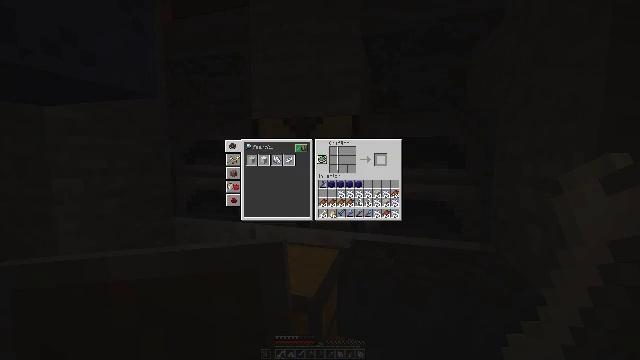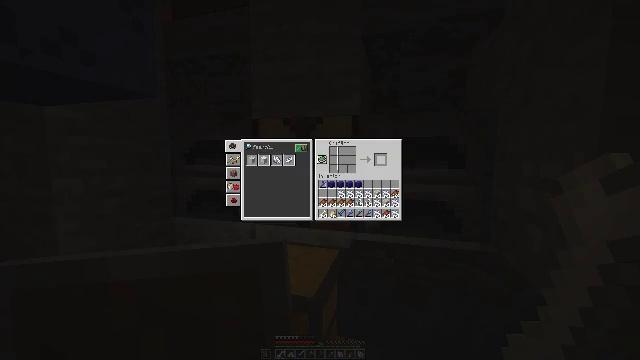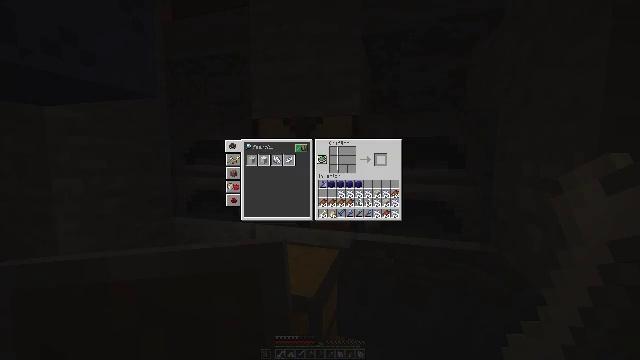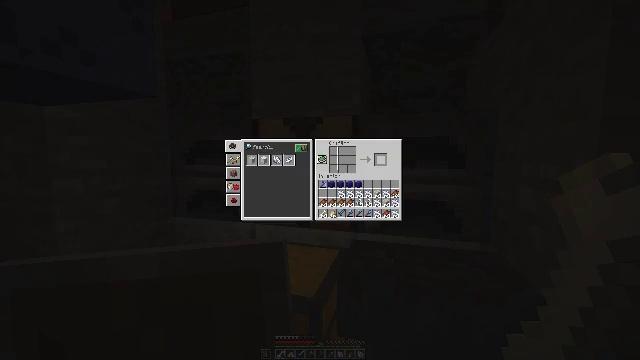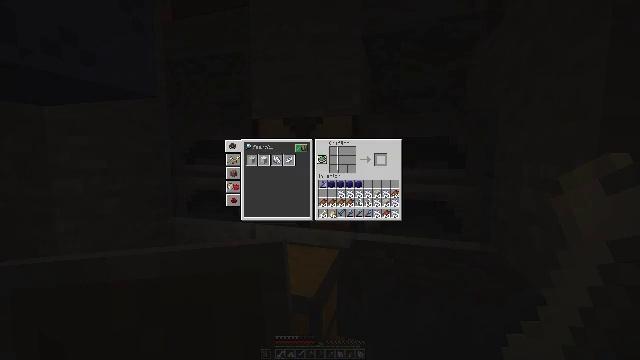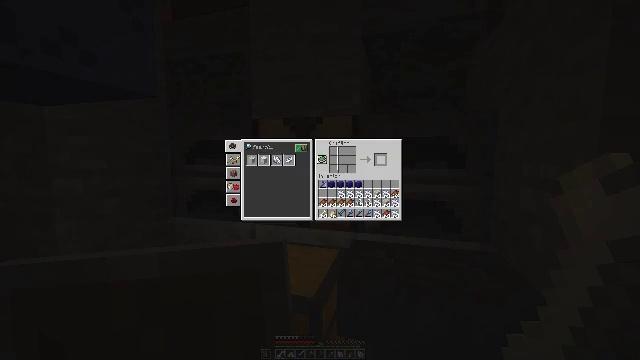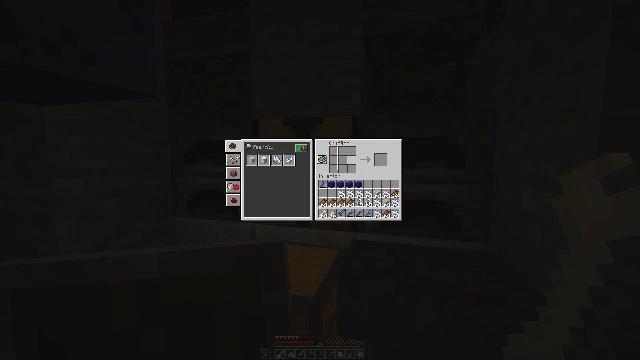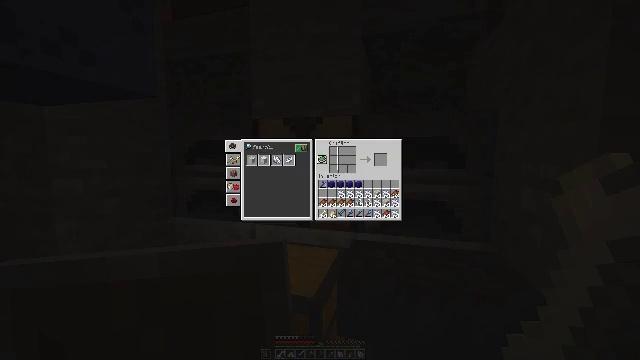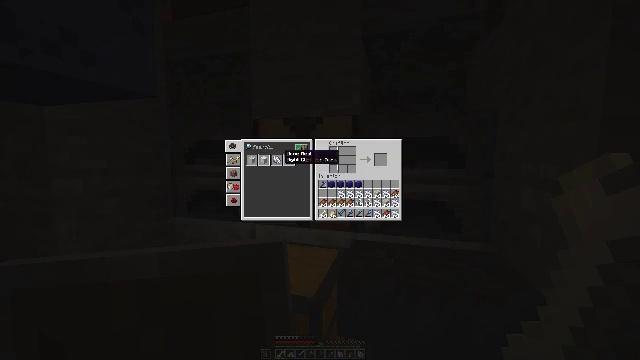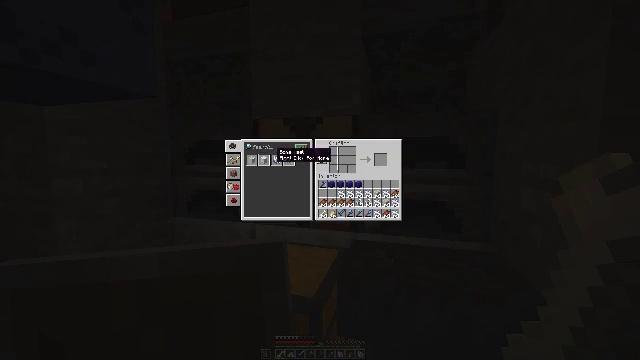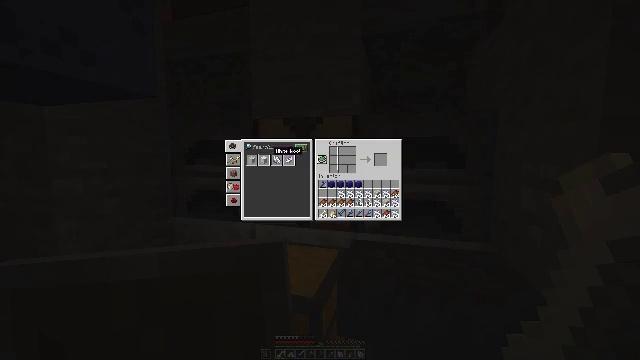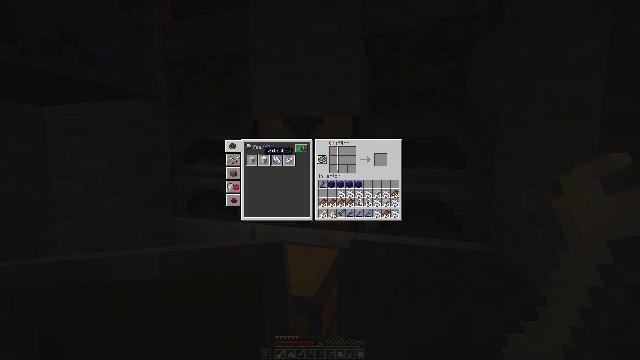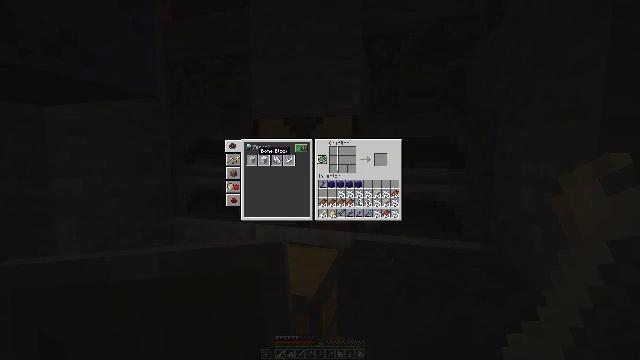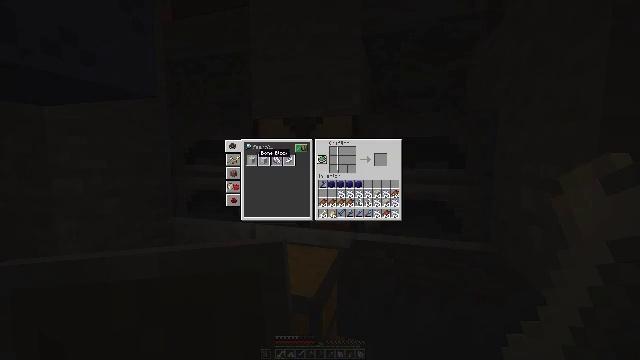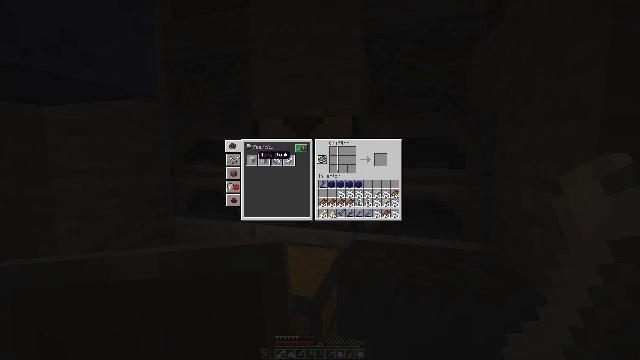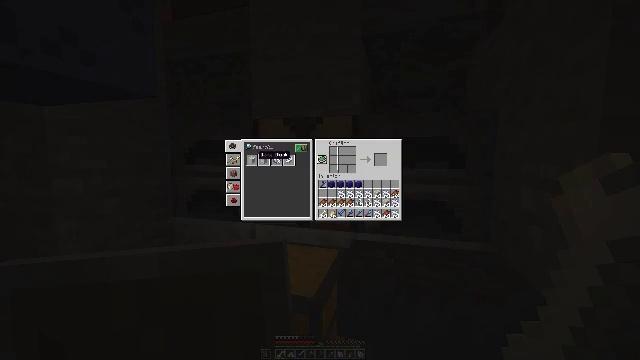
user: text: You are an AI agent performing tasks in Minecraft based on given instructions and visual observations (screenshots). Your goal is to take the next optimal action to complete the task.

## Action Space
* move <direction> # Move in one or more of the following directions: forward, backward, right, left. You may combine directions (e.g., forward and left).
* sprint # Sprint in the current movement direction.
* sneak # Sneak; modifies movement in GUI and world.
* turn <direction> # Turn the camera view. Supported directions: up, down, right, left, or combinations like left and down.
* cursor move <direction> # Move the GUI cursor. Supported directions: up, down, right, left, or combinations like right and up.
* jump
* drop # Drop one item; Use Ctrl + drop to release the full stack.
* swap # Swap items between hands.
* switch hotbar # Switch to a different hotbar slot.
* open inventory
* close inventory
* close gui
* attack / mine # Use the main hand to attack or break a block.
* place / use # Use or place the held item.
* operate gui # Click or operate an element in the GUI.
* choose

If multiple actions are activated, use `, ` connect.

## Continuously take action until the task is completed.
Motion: motion action
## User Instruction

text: Craft a bone block with bones.
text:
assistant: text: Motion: sneak
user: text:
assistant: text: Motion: sneak
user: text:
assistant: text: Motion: sneak
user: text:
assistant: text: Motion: sneak
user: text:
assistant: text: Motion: sneak, turn left
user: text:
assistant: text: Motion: sneak, turn left
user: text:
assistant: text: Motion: sneak, turn left
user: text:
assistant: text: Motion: sneak, turn left
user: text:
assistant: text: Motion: sneak, turn left
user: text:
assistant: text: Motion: sneak, turn left
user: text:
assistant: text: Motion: sneak, turn left
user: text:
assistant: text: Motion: sneak, turn left
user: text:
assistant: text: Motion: sneak
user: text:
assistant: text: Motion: sneak
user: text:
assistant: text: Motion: sneak
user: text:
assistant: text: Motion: sneak, attack / mine
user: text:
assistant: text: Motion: sneak, attack / mine
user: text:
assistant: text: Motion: sneak, attack / mine
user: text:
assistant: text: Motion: sneak, turn right
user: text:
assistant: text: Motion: sneak, turn right
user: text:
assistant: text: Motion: sneak, turn right
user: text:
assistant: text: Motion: sneak, turn right
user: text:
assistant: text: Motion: sneak
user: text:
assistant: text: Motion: sneak
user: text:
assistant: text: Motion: sneak
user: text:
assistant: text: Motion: sneak, turn left
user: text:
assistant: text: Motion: sneak
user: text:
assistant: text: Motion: sneak, attack / mine
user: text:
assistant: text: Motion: sneak, attack / mine
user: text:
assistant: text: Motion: sneak, attack / mine